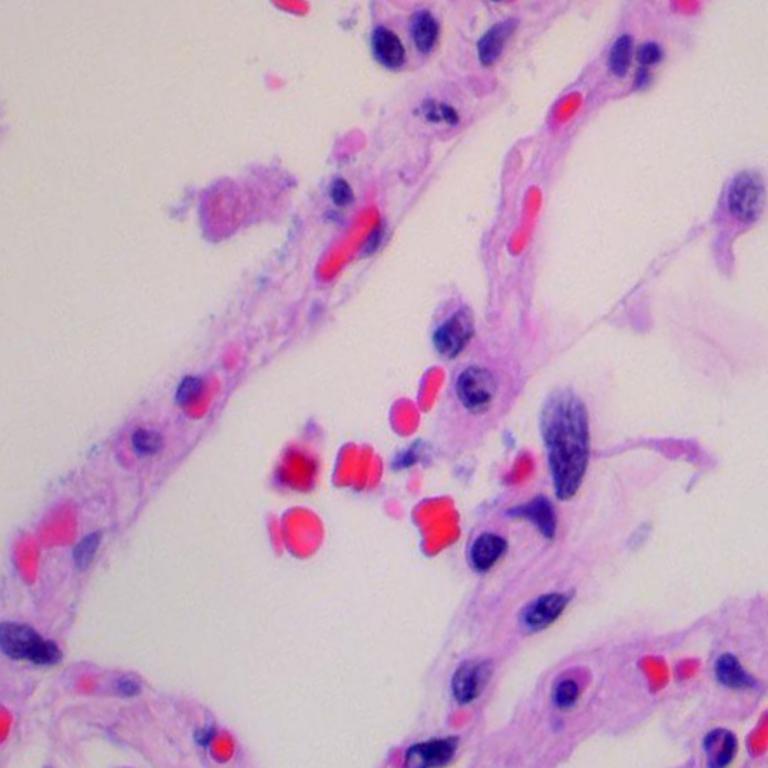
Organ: lung
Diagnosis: benign